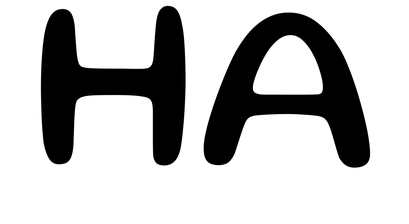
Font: Gluten_Regular